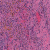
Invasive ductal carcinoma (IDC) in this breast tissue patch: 0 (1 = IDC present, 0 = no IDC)